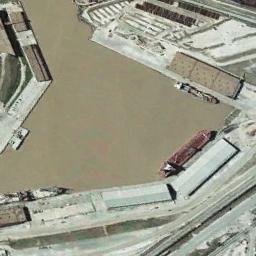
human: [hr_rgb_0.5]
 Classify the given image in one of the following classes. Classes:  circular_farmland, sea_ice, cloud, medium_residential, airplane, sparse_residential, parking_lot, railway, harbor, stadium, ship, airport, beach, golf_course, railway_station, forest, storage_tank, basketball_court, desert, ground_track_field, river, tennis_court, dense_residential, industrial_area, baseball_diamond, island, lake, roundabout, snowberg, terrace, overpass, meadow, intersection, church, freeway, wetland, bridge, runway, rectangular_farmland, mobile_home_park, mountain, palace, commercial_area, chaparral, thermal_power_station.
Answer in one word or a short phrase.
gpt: ship